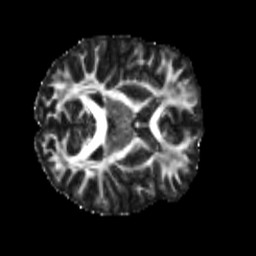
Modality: FA
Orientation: axial
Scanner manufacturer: siemens
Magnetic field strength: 3 T
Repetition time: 4 s
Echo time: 0.0594 s